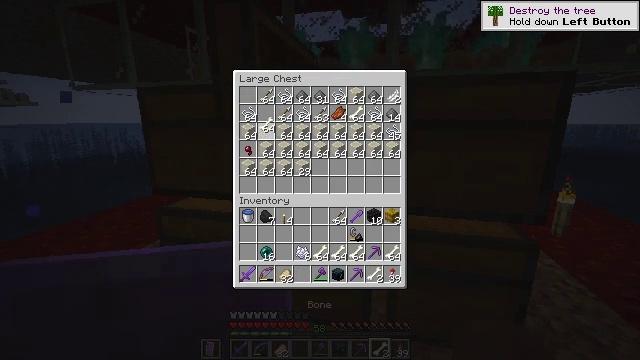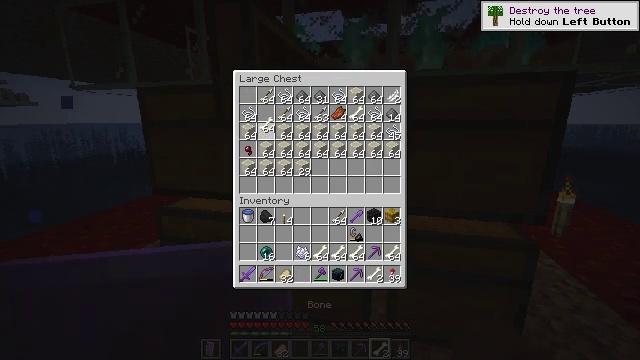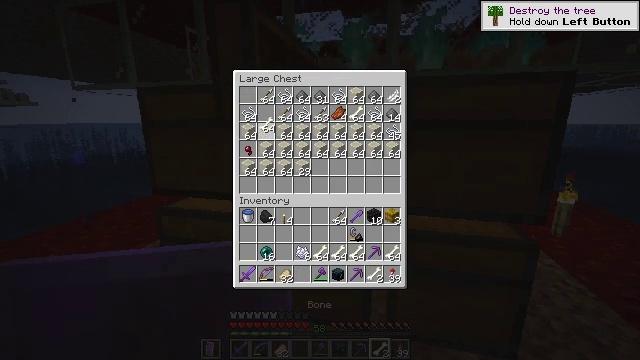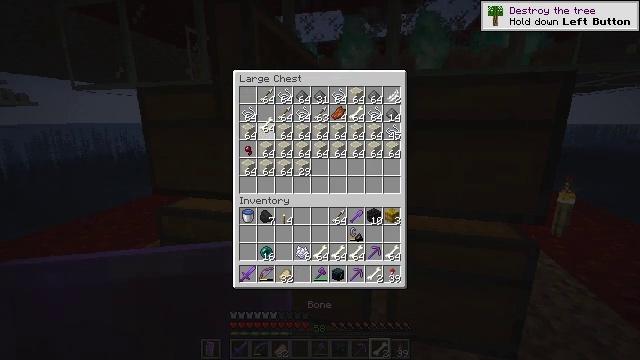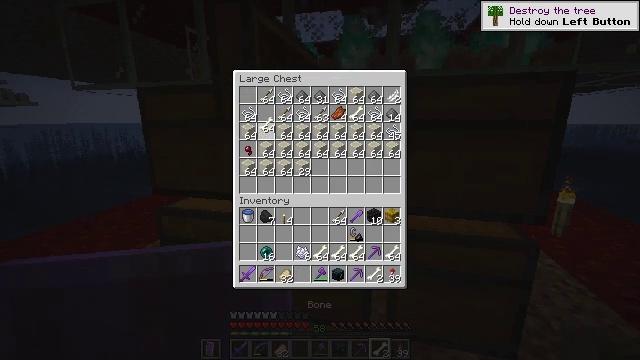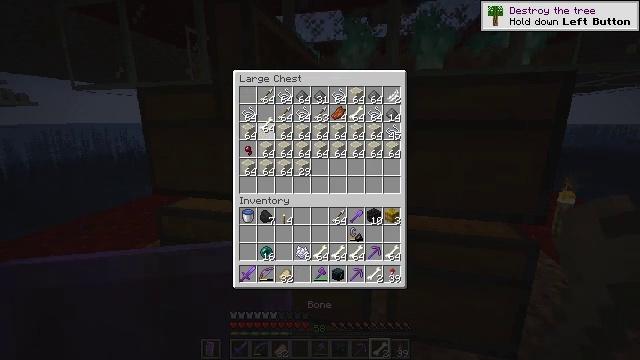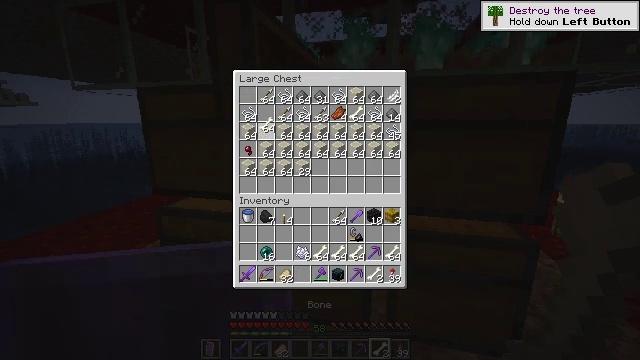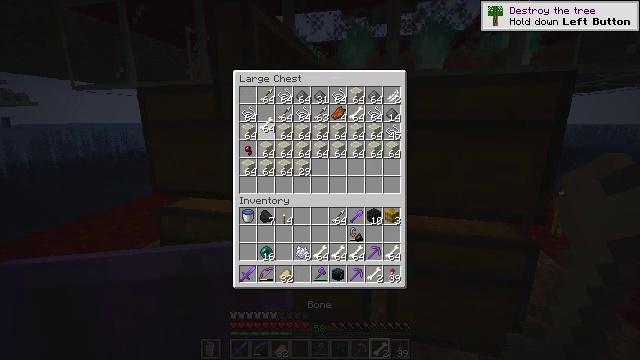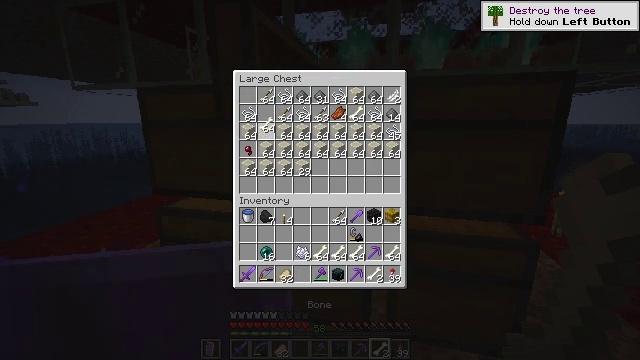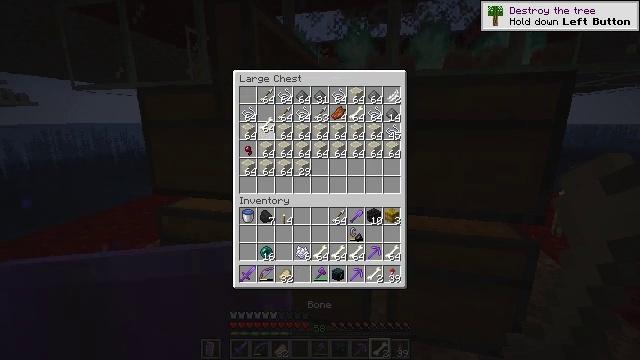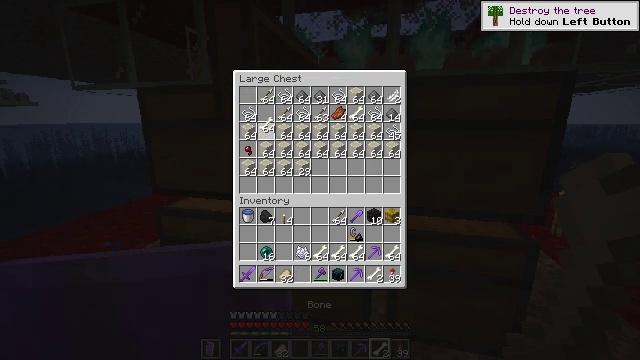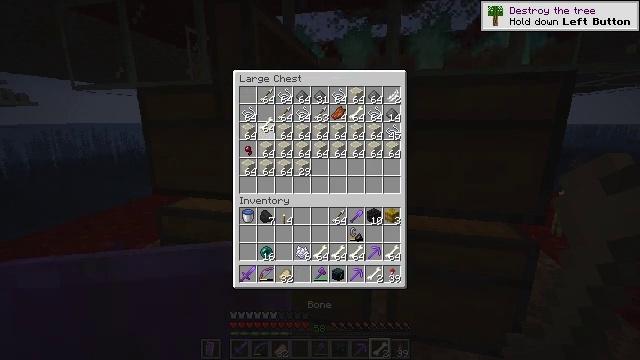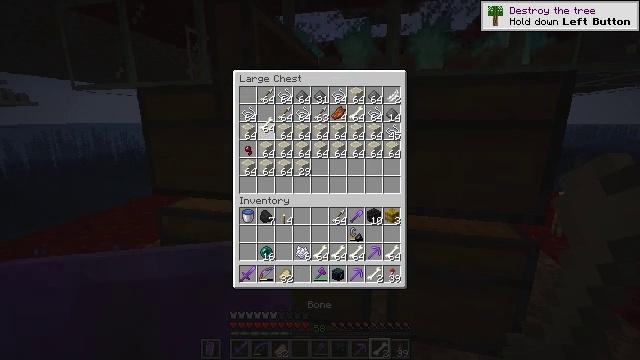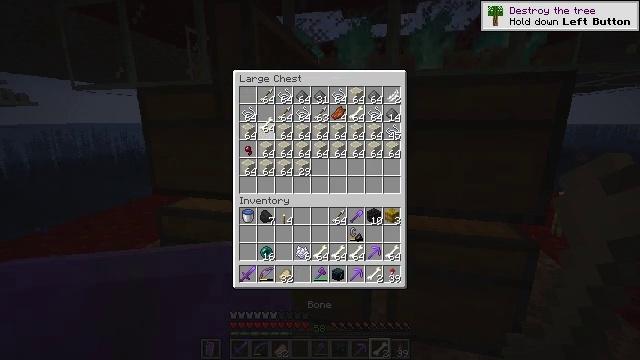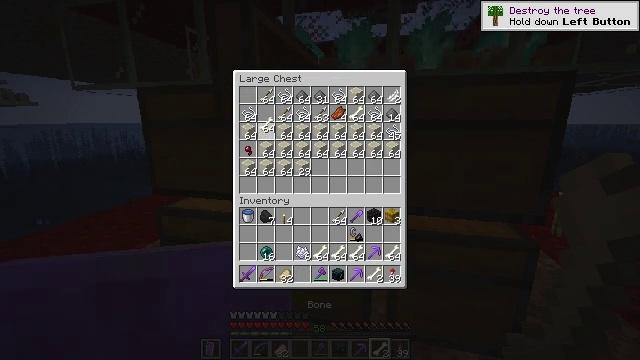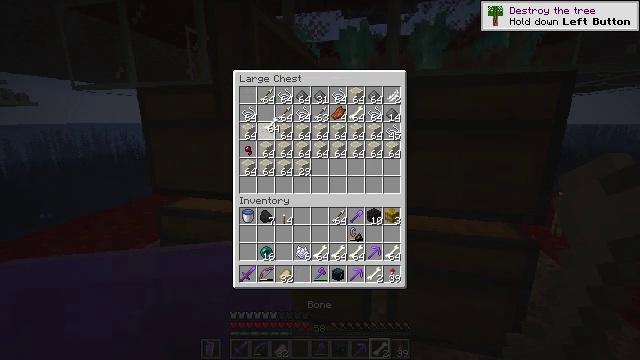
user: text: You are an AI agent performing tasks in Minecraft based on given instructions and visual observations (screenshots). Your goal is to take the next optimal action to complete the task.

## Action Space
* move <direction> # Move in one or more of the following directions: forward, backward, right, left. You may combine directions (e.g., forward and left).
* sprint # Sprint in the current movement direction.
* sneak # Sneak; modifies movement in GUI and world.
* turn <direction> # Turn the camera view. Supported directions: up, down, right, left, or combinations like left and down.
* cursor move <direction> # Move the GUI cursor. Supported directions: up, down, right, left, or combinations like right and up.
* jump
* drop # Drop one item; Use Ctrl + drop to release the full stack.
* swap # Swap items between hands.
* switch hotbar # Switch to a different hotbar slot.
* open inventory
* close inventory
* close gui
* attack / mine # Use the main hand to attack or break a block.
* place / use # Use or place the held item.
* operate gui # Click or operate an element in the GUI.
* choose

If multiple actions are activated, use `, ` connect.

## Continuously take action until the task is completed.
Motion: motion action
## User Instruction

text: Access your crafting grid to produce bone meal.
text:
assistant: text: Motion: sneak, attack / mine
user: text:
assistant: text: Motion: sneak, attack / mine
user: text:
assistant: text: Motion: sneak, attack / mine
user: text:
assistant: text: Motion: sneak
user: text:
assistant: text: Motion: sneak, attack / mine
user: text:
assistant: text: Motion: sneak, attack / mine
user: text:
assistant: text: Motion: sneak, attack / mine
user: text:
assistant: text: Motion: sneak
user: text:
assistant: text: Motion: sneak
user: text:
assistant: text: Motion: sneak
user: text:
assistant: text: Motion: sneak
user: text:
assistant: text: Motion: sneak
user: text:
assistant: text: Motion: sneak
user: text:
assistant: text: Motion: no_op
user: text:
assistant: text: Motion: no_op
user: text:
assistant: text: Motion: turn right
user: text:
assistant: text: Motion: turn right
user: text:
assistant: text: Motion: turn right
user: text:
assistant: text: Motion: turn right
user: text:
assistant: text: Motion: no_op
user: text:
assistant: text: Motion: sneak
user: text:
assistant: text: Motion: sneak
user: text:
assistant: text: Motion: sneak
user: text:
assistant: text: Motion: sneak, turn left
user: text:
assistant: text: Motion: sneak
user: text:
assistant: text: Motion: sneak
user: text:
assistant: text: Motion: sneak
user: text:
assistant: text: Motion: sneak
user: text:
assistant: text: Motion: sneak
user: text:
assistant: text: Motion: sneak